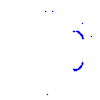
Particle: proton